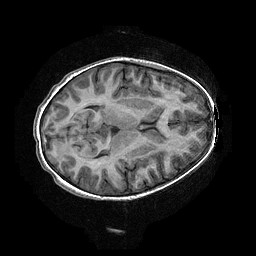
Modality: T1w
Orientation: axial
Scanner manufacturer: ge
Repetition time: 0.008096 s
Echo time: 0.00318 s